Question: Im set custom CssResource for DataGrid.
First column in table is ordered column with specific style.
So when row is selected i need set another specific style for the order column.
Something like that:

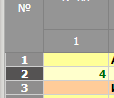
Answer: You can override '.getCellStyleNames' method for your column:
'''
Column<Object, String> numberColumn = new Column<Object, String>(new TextCell()) {
@Override
public String getCellStyleNames(Context context, Object object) {
if (selectionModel.isSelected(object)) {
return "boldStyle";
}
};
'''